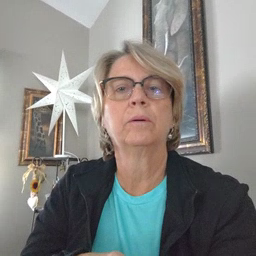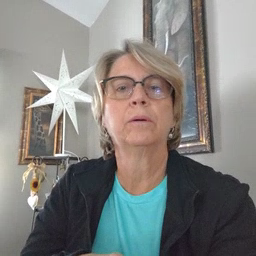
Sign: dog